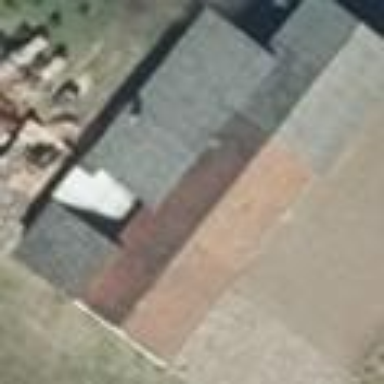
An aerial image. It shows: Building with flat grey roof. The building has multiple parts.